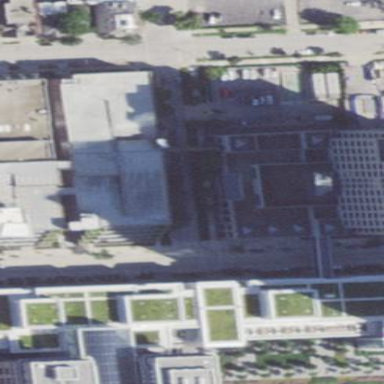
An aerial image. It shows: Commercial building.